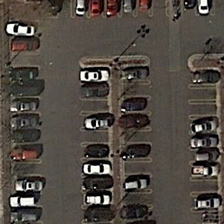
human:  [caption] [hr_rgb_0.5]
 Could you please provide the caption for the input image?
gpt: many cars are parked in a parking lot near several sparse trees .

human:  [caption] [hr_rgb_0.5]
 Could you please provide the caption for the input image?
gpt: many cars are parked in a parking lot near several sparse trees .

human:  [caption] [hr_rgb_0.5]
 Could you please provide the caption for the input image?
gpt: many cars are parked in a parking lot near several sparse trees .

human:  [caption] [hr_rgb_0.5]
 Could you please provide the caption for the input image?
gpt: many cars are parked in a parking lot near several sparse trees .

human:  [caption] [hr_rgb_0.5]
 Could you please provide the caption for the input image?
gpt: many cars are parked in a parking lot near several sparse trees .